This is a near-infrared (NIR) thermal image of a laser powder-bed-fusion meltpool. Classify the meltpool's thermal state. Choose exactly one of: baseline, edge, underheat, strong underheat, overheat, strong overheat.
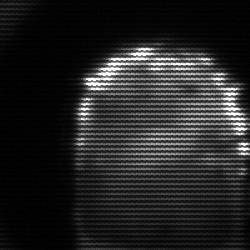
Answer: baseline